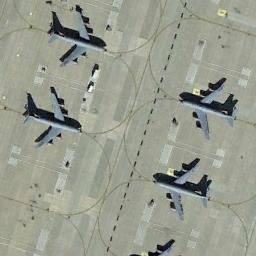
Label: airplane